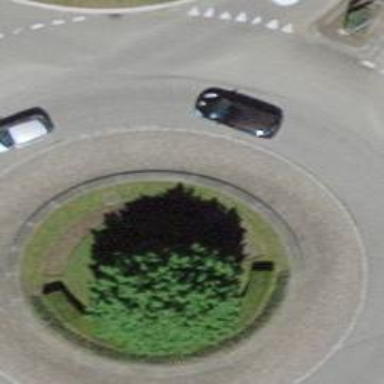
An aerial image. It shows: Primary highway with asphalt surface leading to roundabout.